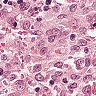
Metastatic tissue present: no